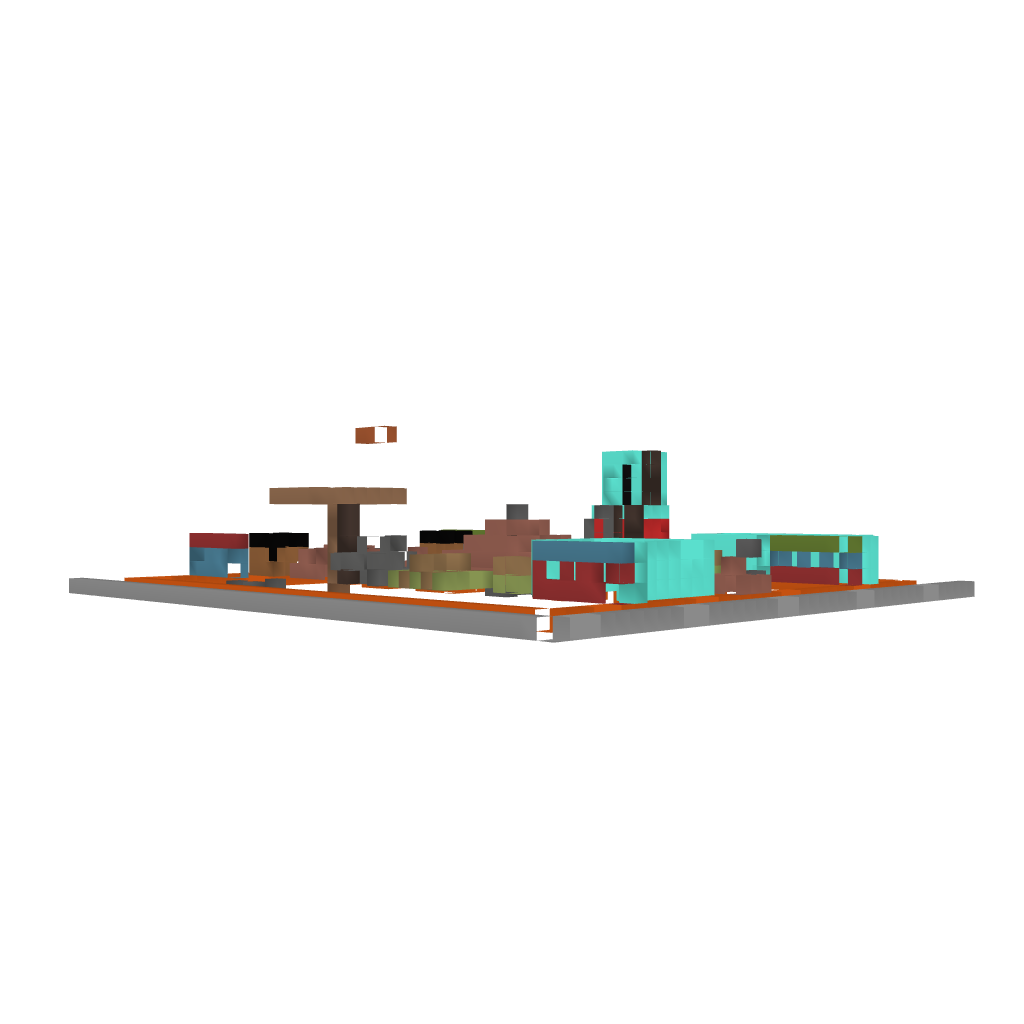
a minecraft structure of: GunFun